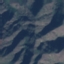
Land use / land cover: HerbaceousVegetation